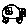
Label: car